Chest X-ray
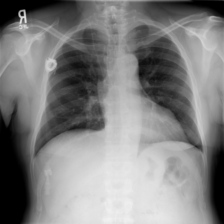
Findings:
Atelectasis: negative
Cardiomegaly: negative
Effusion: negative
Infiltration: negative
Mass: negative
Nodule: negative
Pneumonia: negative
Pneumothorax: negative
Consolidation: negative
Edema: negative
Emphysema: negative
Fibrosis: negative
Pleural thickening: negative
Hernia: negative